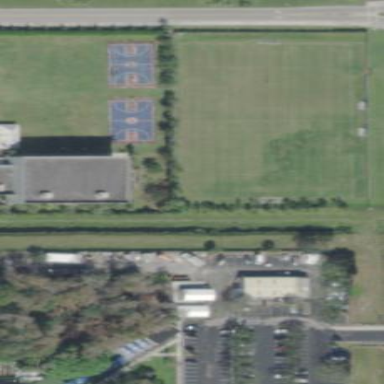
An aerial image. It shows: Soccer pitch with grass surface for leisure and sports.